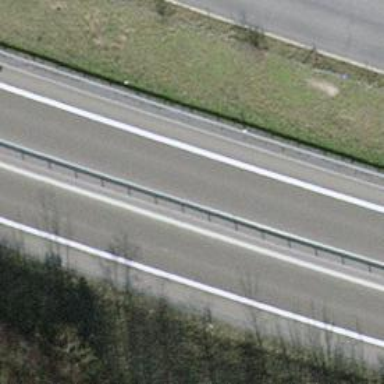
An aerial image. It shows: Asphalt motorroad with trunk classification.